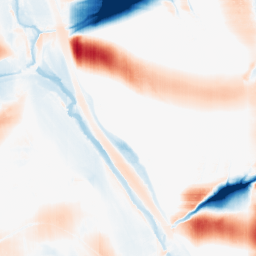
Category: morphological
Decomposition family: morphological_square
Decomposition parameters: operation: average
size: 50
Upsampling method: bicubic_3x
Upsampling parameters: scale: 3
Upsampling scale: 3